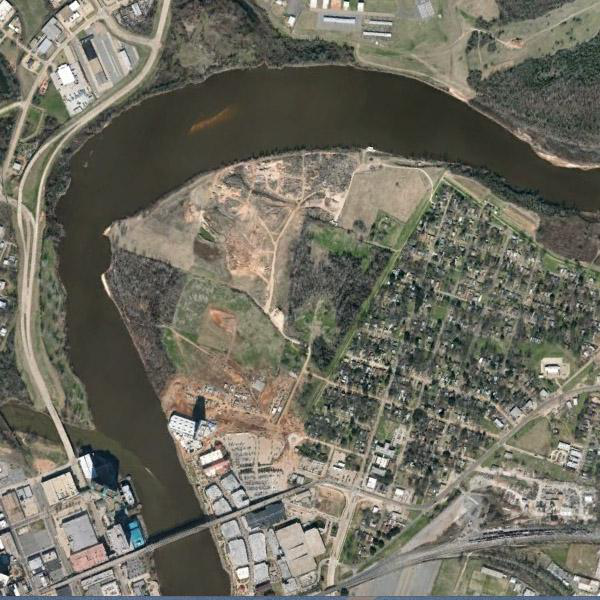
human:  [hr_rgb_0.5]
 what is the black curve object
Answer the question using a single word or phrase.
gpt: river